Chest X-ray. View position: PA
Patient age: 59
Patient sex: M
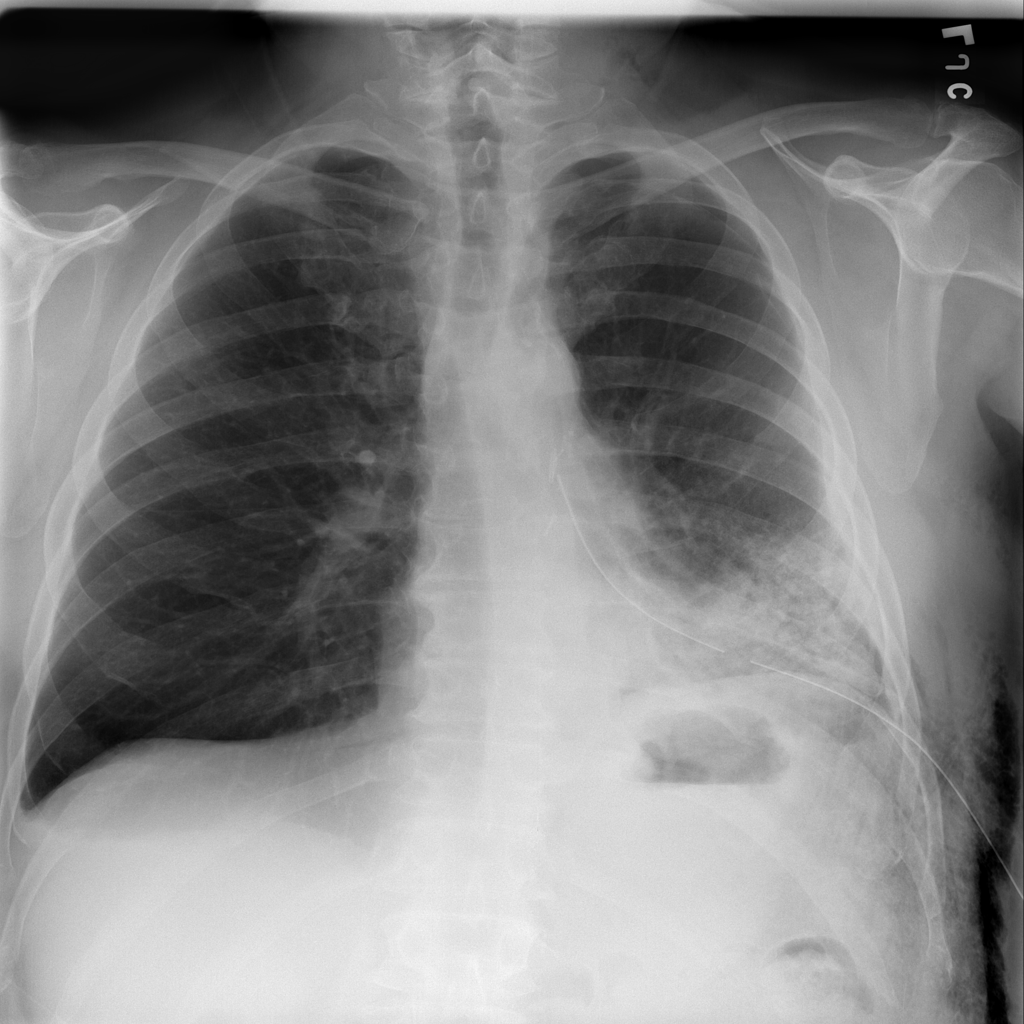
Finding: Pneumothorax